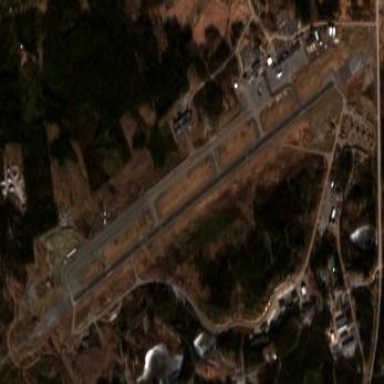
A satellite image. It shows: Aerodrome that serves as both military and public airport.